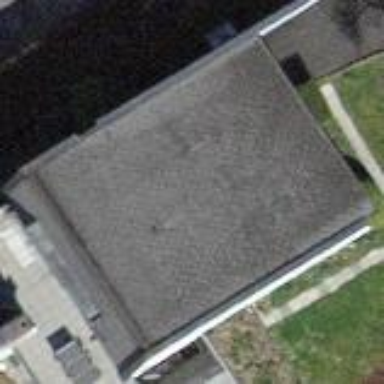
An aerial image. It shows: Building with flat roof.